Field crop: maize
Growth stage: 2
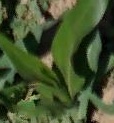
Species: maize